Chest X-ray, PA view. Patient: 26 years old, sex M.
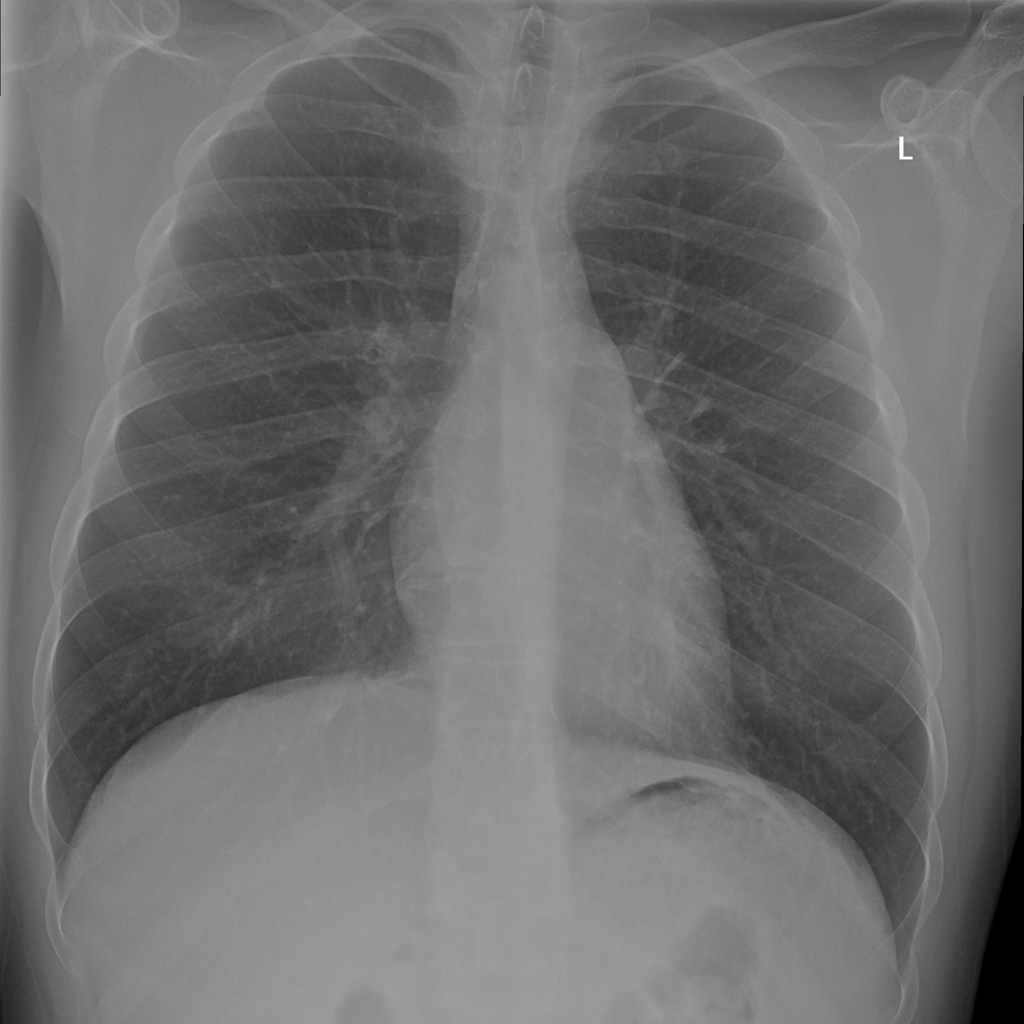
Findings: No Finding